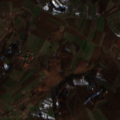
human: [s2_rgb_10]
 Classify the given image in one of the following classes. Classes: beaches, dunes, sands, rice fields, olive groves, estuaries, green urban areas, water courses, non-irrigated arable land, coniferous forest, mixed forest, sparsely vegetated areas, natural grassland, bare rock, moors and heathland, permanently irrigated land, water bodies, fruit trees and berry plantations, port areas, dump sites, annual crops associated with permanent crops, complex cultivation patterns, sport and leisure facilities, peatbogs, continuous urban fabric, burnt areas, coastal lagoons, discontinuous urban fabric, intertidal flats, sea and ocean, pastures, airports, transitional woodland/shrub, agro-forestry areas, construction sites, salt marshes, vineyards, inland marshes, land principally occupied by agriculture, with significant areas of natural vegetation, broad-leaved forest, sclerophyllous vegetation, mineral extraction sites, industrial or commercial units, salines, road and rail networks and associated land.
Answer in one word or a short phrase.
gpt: non-irrigated arable land, land principally occupied by agriculture, with significant areas of natural vegetation, broad-leaved forest